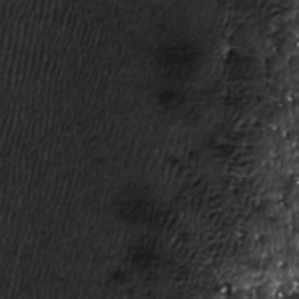
Label: frost